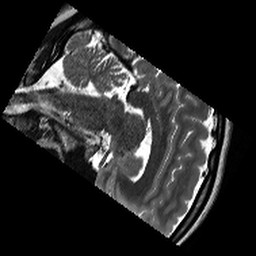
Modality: T2w
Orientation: sagittal
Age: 21
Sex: female
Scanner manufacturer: siemens
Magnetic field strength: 3 T
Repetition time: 13.15 s
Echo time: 0.082 s